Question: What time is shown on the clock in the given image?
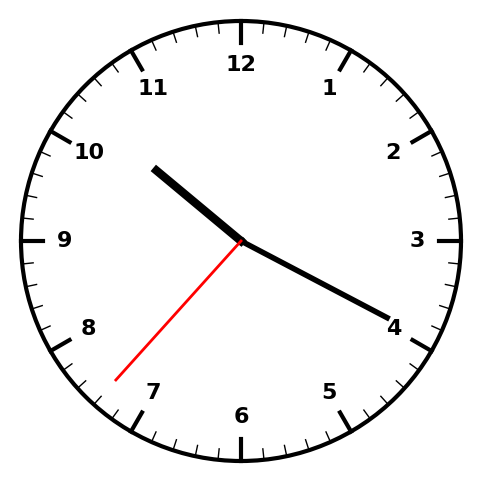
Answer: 10:19:37